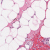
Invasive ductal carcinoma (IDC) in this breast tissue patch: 0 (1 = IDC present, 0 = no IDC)